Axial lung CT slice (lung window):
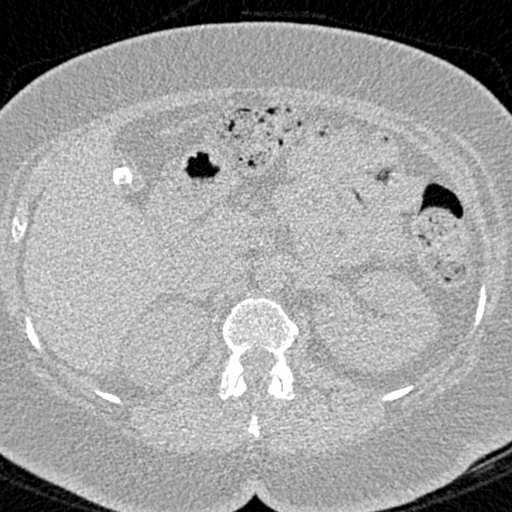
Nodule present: no